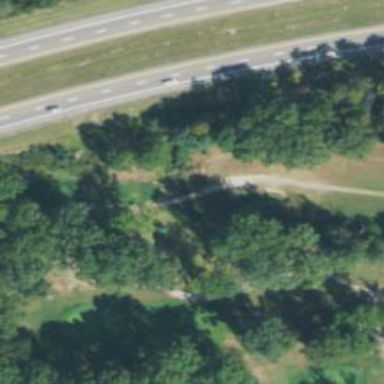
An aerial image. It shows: Service road with bridge used as golf cart path.